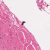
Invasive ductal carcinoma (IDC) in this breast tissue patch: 0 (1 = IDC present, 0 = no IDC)